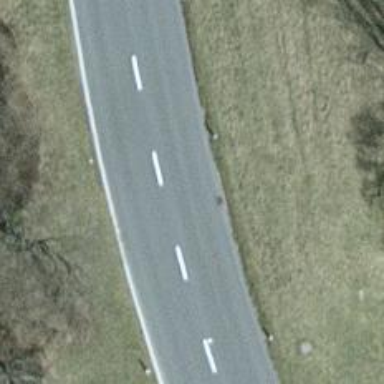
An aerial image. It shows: Secondary road with asphalt surface.